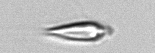
Label: Oxytoxum